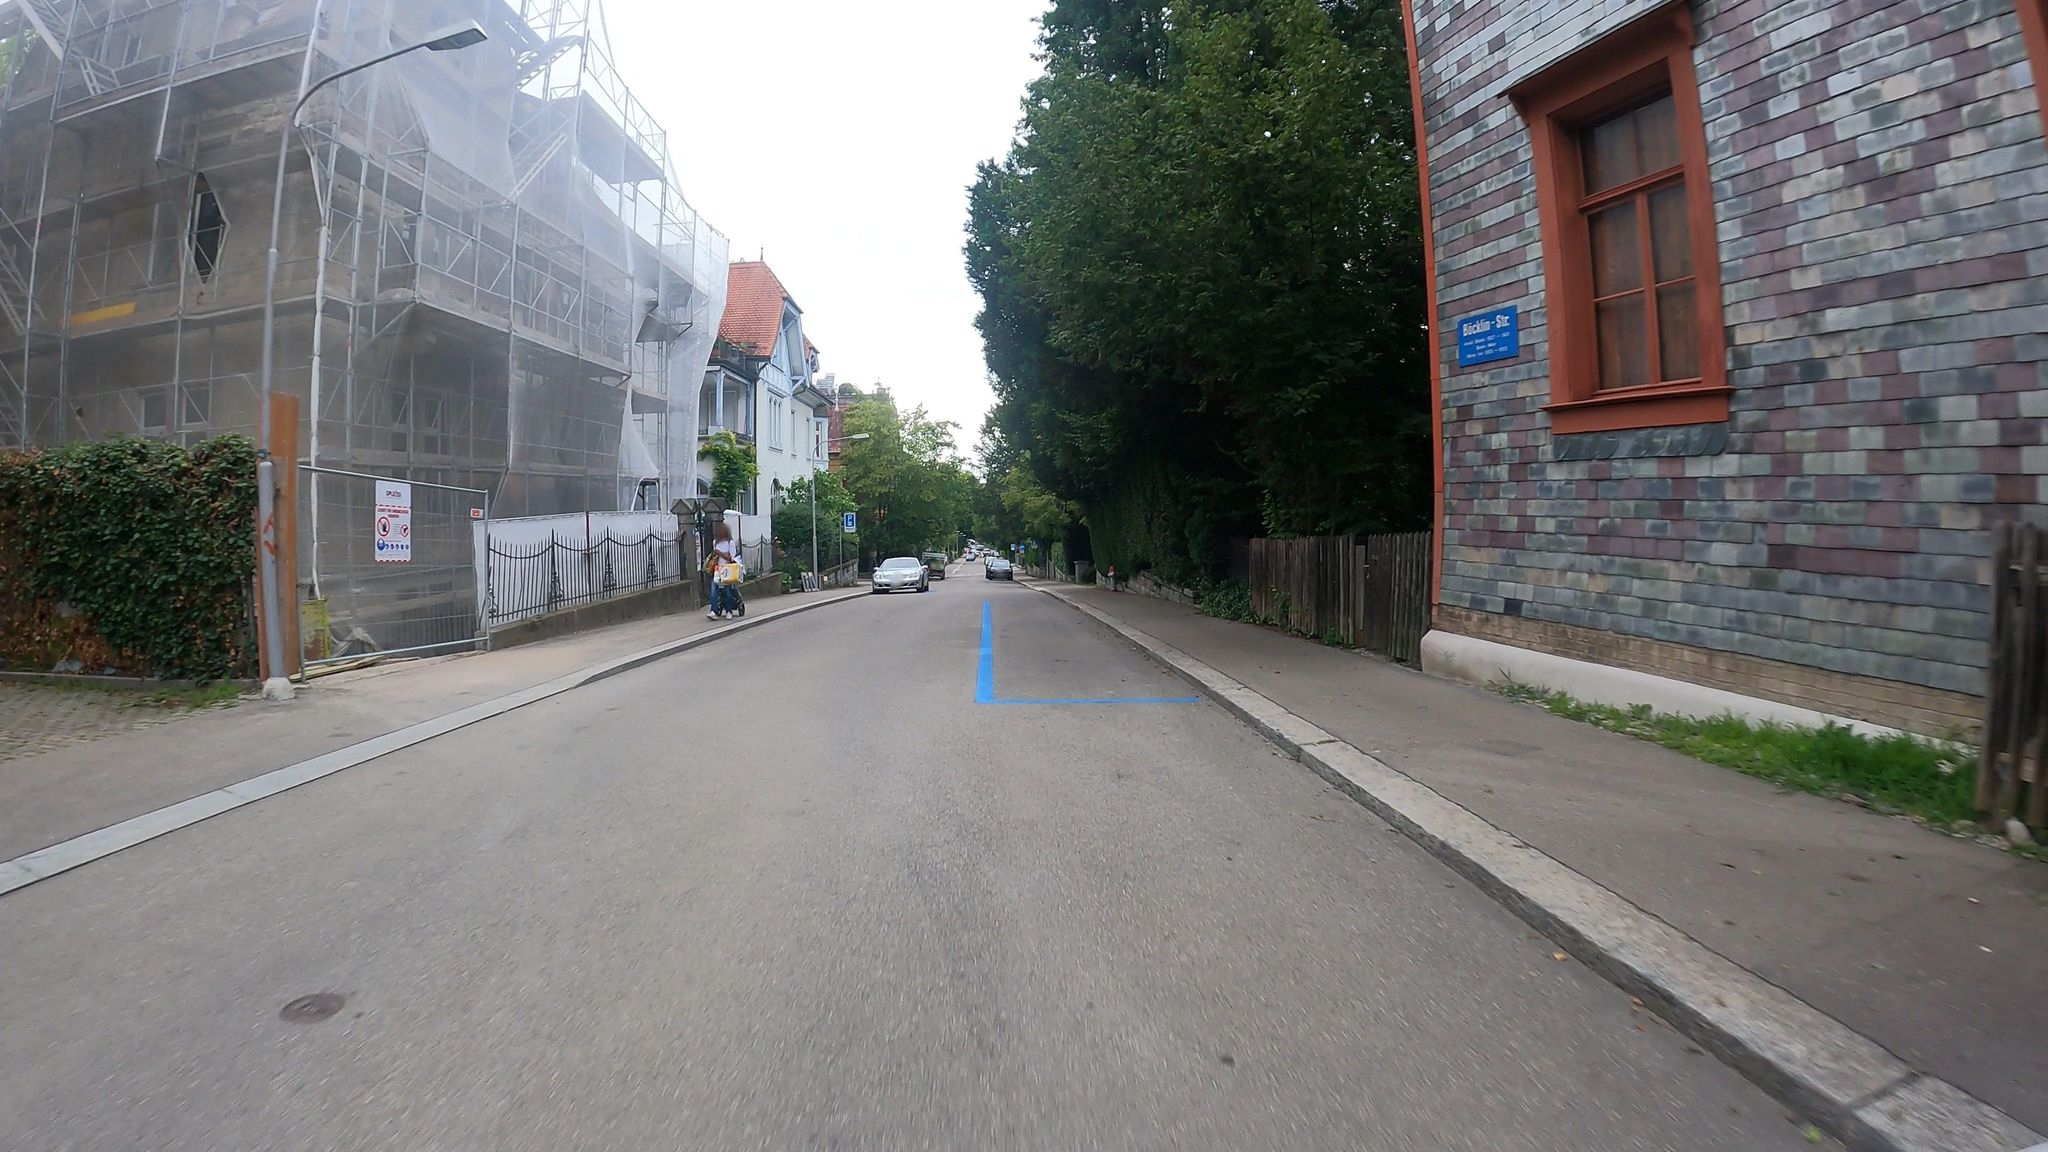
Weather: clear
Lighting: day
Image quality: good
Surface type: cycling surface
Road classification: residential
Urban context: urban centre
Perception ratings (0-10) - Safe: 0.89, Lively: 8.6, Beautiful: 5.85, Boring: 7.01, Depressing: 5.41, Wealthy: 5.17